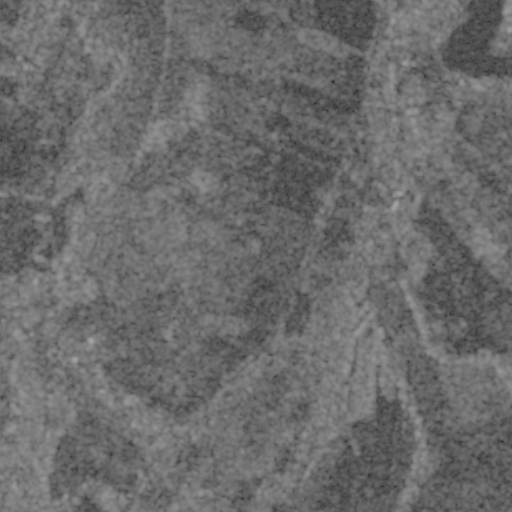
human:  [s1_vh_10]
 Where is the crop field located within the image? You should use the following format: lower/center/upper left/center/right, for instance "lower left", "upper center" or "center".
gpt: The crop field is located in the upper left of the image.
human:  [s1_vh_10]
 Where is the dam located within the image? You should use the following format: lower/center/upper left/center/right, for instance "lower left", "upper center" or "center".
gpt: The dam is located in the upper right of the image.
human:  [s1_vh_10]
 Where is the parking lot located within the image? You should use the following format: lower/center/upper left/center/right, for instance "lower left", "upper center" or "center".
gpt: The parking lot is located in the upper right of the image.
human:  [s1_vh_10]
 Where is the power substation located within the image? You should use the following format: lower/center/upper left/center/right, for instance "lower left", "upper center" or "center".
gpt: The power substation is located in the upper right of the image.
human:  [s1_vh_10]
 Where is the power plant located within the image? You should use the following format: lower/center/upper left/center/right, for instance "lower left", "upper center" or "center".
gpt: There is no power plant in the image.

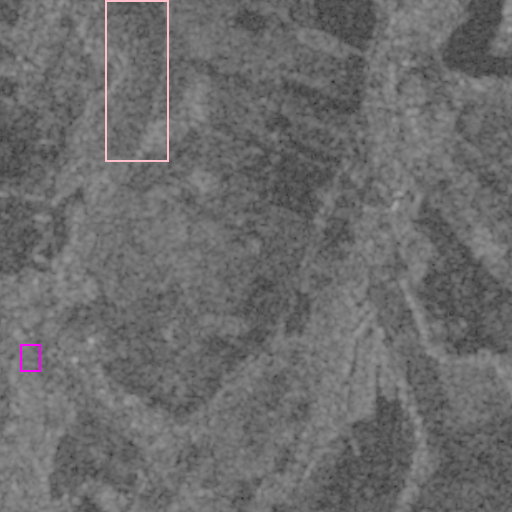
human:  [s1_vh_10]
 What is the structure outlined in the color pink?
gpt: The structure outlined in pink is a crop field.
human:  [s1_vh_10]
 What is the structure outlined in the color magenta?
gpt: The structure outlined in magenta is a park.
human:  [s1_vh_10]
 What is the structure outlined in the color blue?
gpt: There is no blue outline.